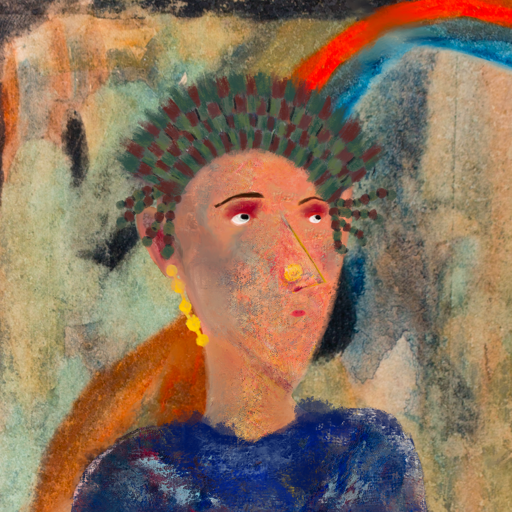
Background: Childish, Head And Neck Side: Irani, Face Side: Irani, Bust: Irani, Hair Side: Blank, Head Accessory: After_Raid_Crown, Second Necklace: Blank, Necklace: Blank, Baby: Blank